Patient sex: M
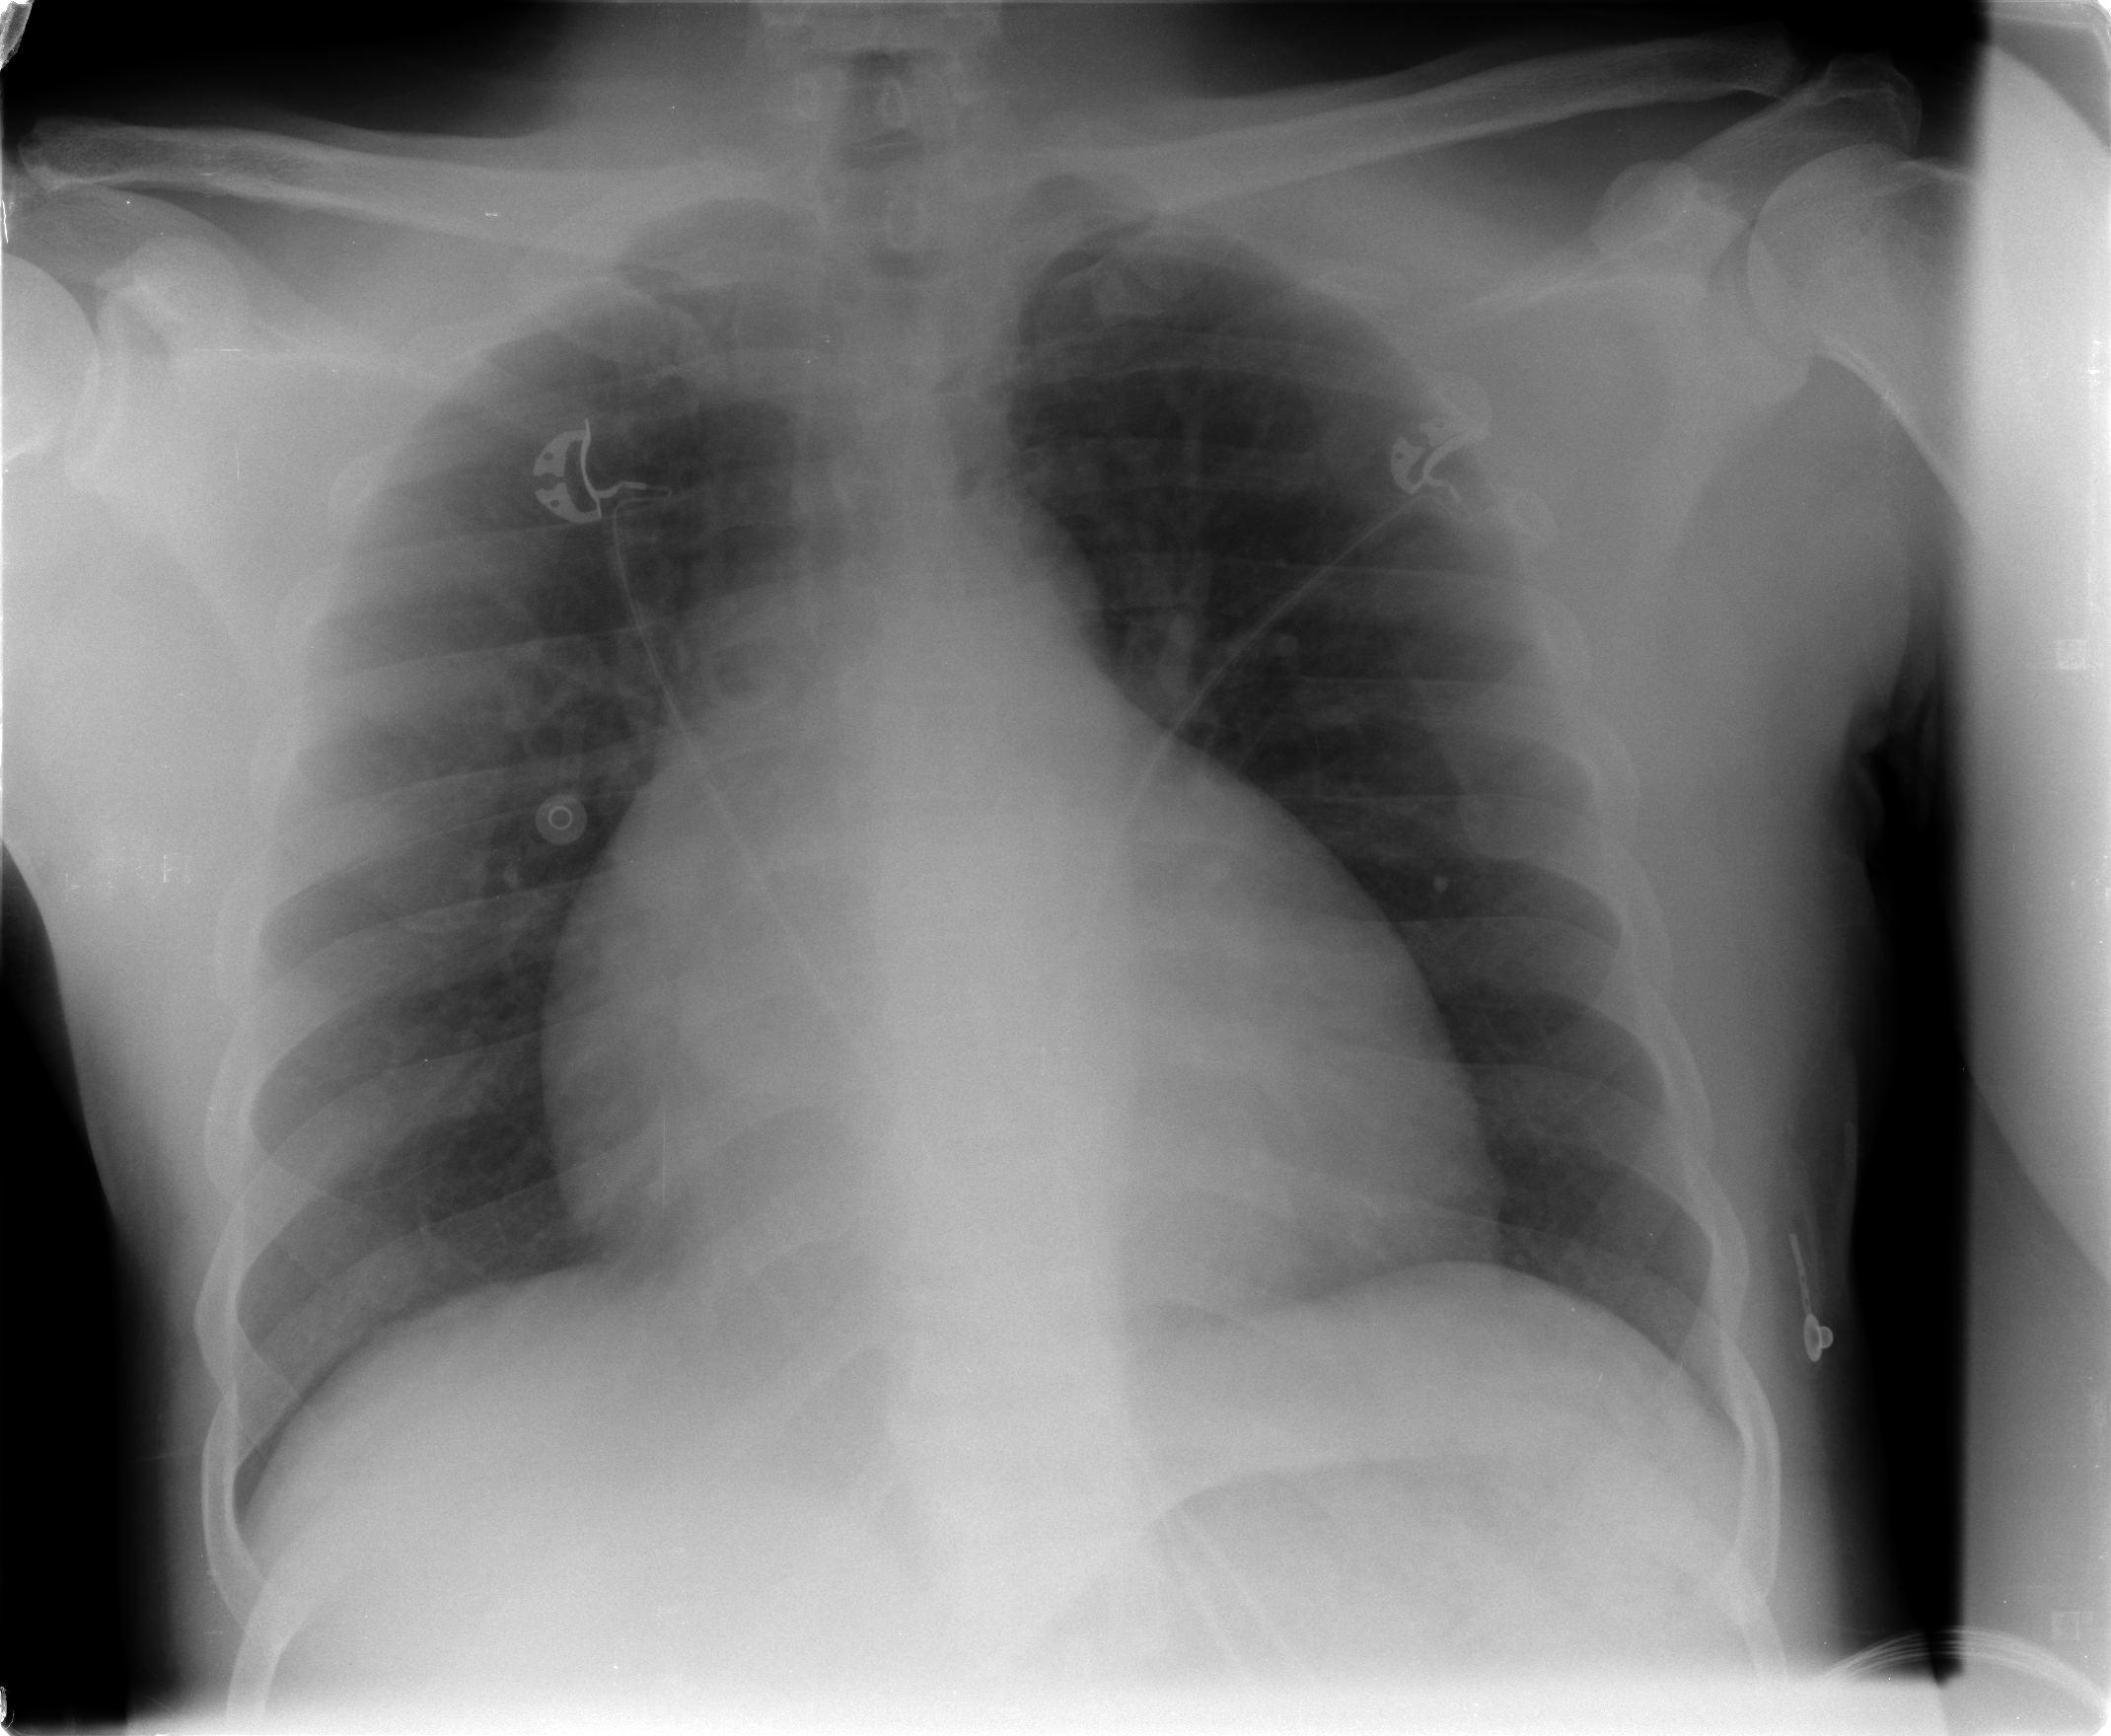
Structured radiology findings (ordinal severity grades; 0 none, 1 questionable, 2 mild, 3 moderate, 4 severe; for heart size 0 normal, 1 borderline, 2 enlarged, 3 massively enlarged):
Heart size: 3
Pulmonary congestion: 2
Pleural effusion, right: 0
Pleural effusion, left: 0
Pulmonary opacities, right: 0
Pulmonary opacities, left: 0
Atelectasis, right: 0
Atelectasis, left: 0